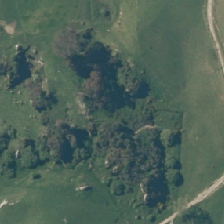
Land cover: manuka_kanuka